二年级 · 组合数学

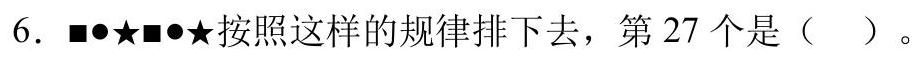
A.
   B. $\bullet$
   C. $\star$
答案: C
解析: $\mathrm{C}$

【详解】结合图示可知, 每组有 3 个图形, 且按照这样的规律排下去, 要求得第 27 个图形就是看 27 里面有几个 $3,27 \div 3=9$, 则表示第 27 个恰好是每组的最后一个, 即

故答案为: C